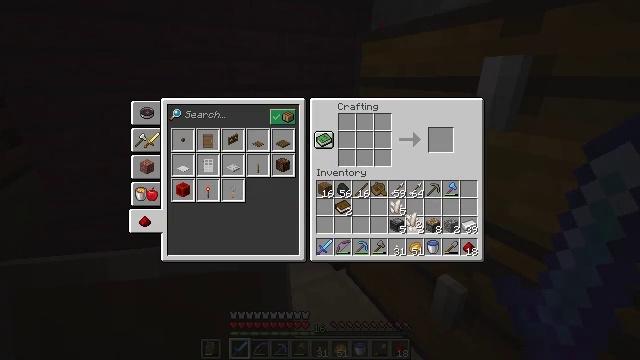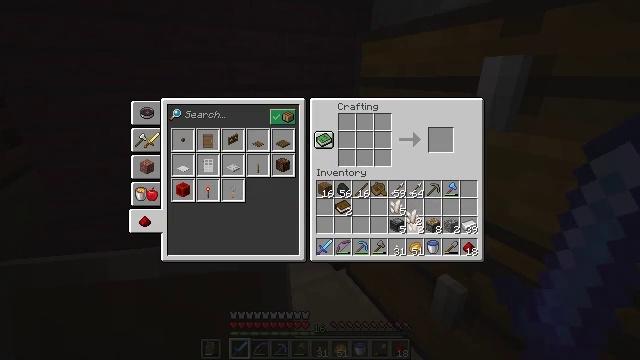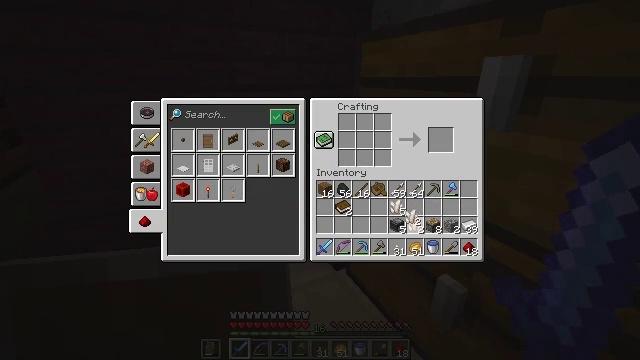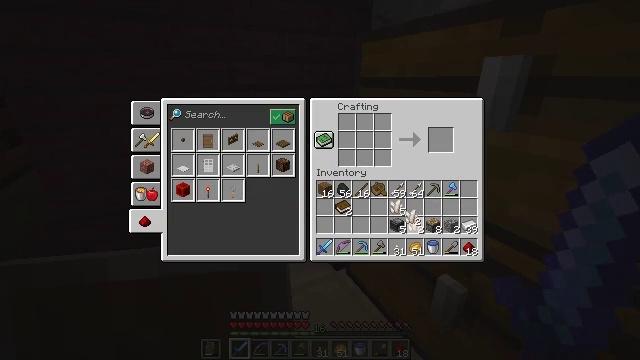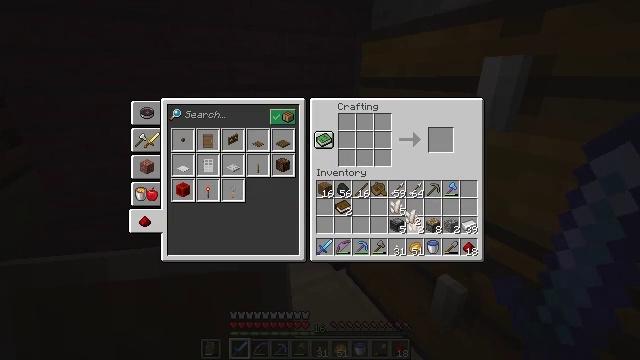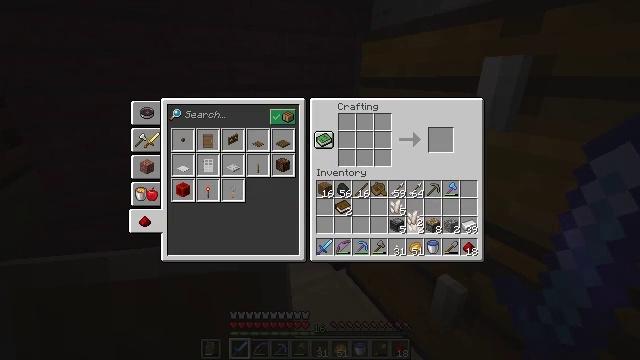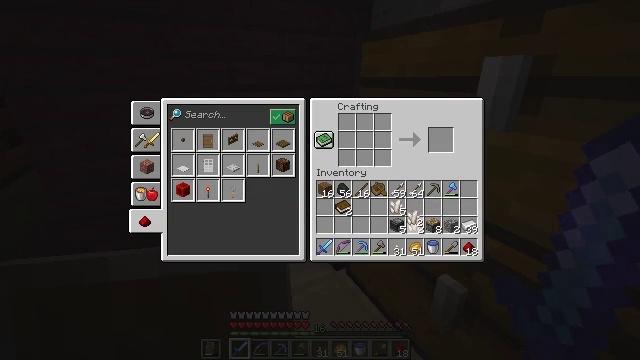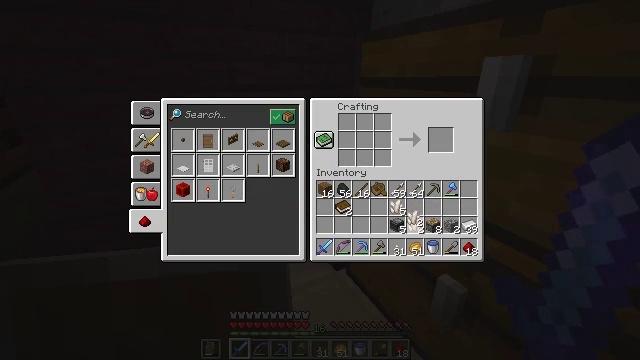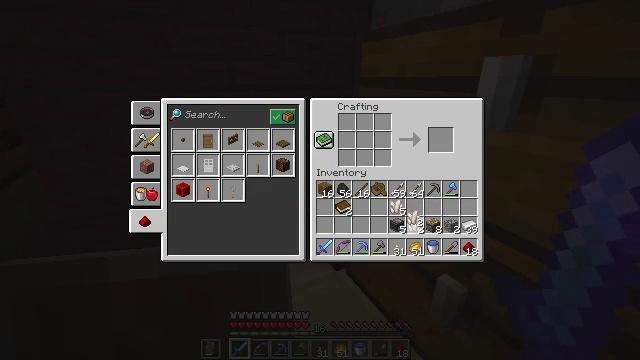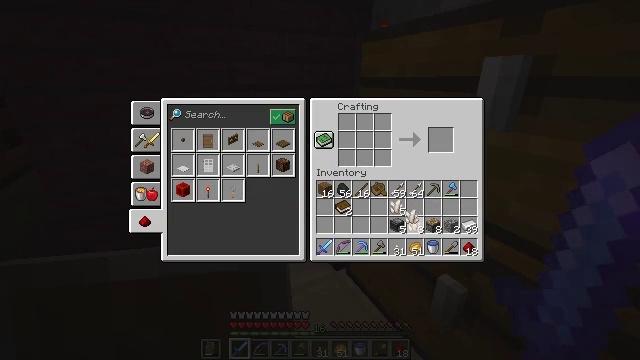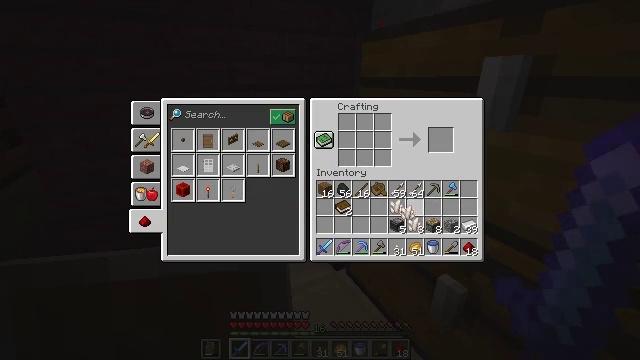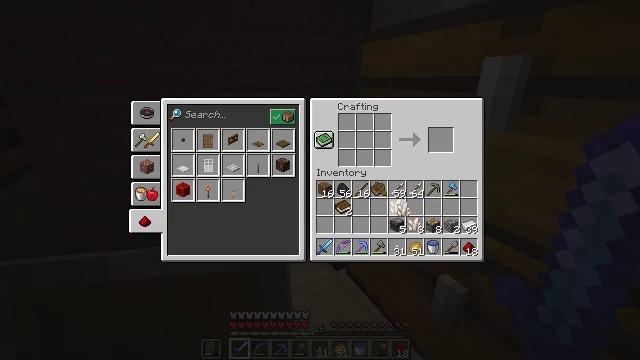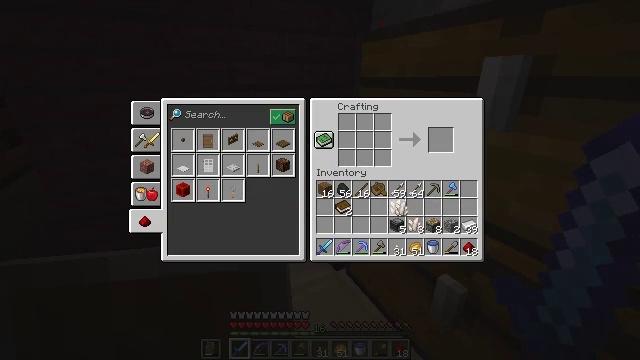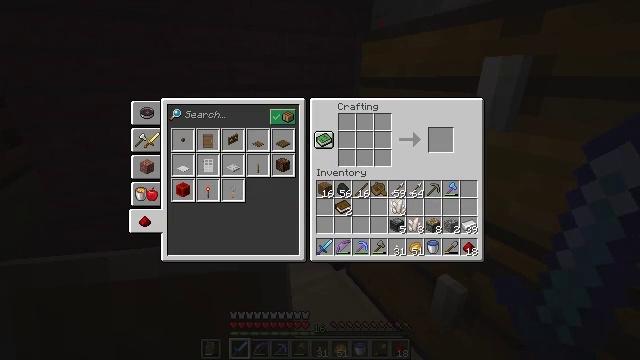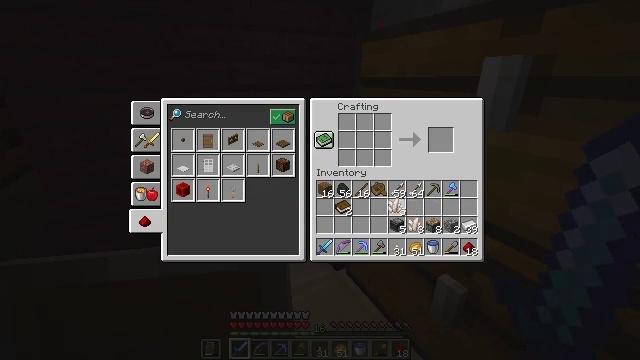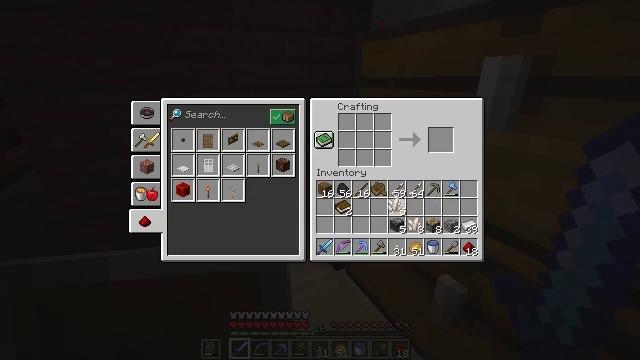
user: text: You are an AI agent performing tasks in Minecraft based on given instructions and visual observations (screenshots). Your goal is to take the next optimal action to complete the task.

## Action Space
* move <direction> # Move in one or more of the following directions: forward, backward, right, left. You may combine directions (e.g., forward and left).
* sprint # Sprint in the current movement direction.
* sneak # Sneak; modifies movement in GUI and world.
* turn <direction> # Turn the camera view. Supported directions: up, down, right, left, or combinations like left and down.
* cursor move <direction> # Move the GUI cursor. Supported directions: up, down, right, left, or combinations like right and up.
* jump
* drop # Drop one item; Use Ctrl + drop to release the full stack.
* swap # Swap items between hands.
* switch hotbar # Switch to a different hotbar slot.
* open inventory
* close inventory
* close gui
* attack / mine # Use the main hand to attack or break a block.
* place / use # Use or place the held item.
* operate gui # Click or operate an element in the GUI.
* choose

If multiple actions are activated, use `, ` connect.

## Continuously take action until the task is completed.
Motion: motion action
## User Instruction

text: Craft an observer.
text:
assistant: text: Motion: no_op
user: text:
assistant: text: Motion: no_op
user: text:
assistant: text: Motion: no_op
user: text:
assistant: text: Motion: no_op
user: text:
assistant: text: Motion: no_op
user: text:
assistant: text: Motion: choose
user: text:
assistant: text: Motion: choose
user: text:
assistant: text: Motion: choose
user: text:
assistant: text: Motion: no_op
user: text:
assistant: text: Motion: no_op
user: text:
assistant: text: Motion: no_op
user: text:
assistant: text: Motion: no_op
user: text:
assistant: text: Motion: no_op
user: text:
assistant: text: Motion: no_op
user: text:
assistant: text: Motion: operate gui
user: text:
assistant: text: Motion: operate gui
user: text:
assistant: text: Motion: no_op
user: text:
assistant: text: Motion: no_op
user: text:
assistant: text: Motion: no_op
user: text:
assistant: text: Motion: no_op
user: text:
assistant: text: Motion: no_op
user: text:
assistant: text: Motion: turn right, close gui
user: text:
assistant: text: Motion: turn right and up
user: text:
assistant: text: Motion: turn right and up
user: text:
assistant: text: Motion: no_op
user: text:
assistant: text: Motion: turn right and up, use / place
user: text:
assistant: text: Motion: use / place
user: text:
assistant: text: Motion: use / place
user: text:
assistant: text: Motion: no_op
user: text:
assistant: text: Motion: no_op